Question: I would like to create custom tabbar items similar to the ones shown here:

I assume these have to be designed and created first in Photoshop or a similar application. Are there any resources or tutorials available that demonstrate the creation of such items in Photoshop and how these are then used in MonoTouch?
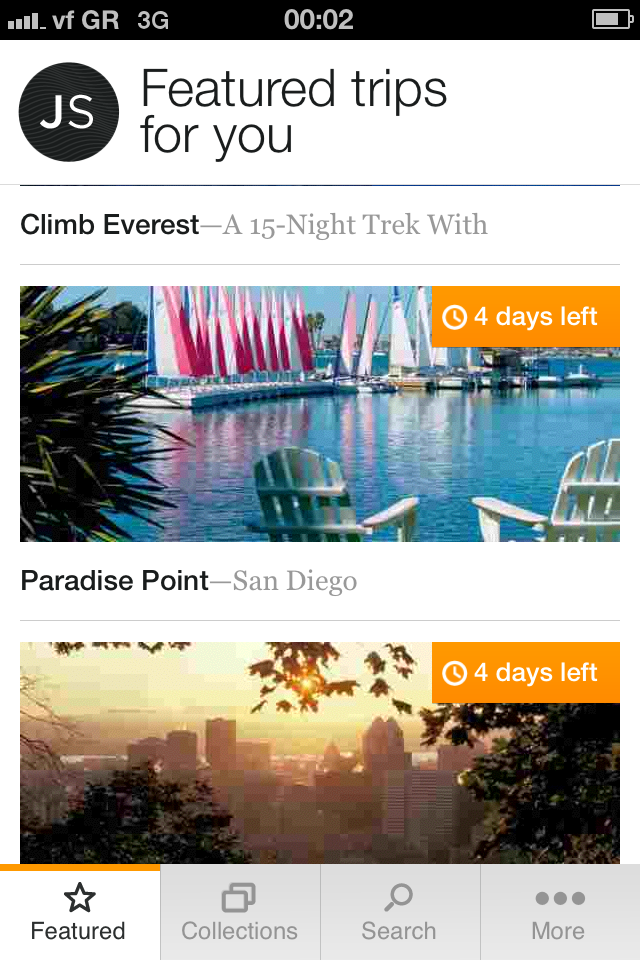
Answer: Creating and bundling bitmaps is one option - and likely the most common one (for which googling should turn up several tutorials). Now in order to get optimal quality you need to supply multiple sets for the iPhone/iPod, the newer retina iPhone/iPod, the iPad (1,2) and the retina iPad 3. This can takes a lot of space to cover each case with beautiful icons (or it won't look as good).
An is to create the bitmaps at runtime, e.g. using the CoreGraphics API. This might seems counterproductive (and can surely be in many cases) but it has the advantage of requiring less (storage) space and/or getting better quality (see note).
Why ? because if you create them at runtime then you'll only create the ones for the specific device you're executing on. You can even cache them and re-create them when missing (e.g. if iOS flush your application cache).
If you're not an artist (and I'm not) you might want to look at easily licensable vector icons. The ones from your screenshot looks monochrome and could even use (bundle or extra the outlines from a) custom font - like the one provided by <URL> or similar sources.
Note: Maybe you noticed (I know I did) that some iPad applications looked (compared to others) on the iPad3 even if they were released months before the hardware become available. Vector graphics wins ;-)
Someone already made a <URL> to convert the FontAwesome characters to iOS tab bar icons. However since it's done outside the app you'll need multiple versions of each bitmap to get the best look on every devices.